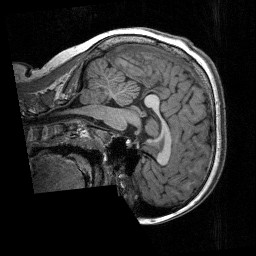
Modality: T1w
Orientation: sagittal
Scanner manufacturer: siemens
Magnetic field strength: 3 T
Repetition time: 2 s
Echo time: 0.00292 s